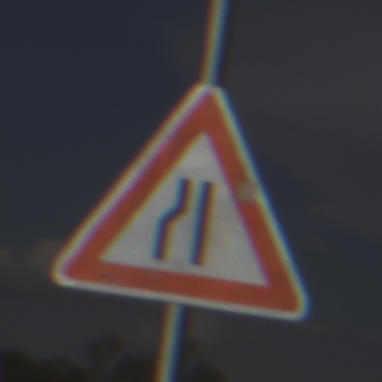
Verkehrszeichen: EinseitigVerengteFahrbahnLinks
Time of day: MorningAfternoon
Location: Outdoor (Nature)
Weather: PartlyCloudy
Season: NotSpecified
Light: Natural